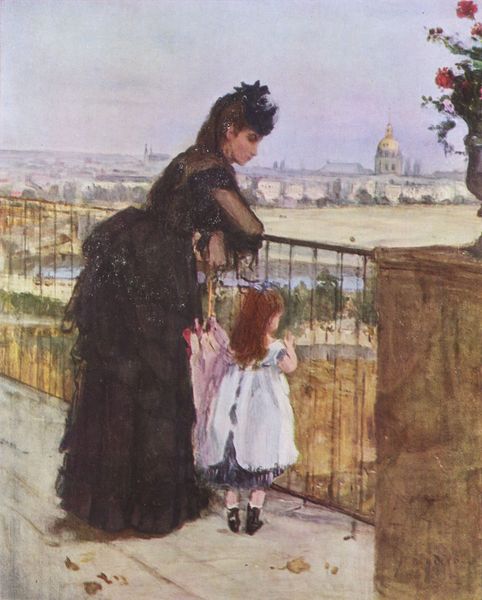
Titel: Balkon
Künstler: Berthe Morisot
Standort: New York (New York)
Institution: Collection Ittleson
Schlagwörter: baum, blau, blätter, dunkel, gemälde, himmel, wasser, weiß, wolken, bäume, fluss, gelb, grün, impressionismus, landschaft, menschen, mädchen, ocker, stadt, blume, blumen, braun, degas, frankreich, frau, frisur, grau, haar, hell, hintergrund, hut, kleid, ohrring, paris, profil, renoir, rücken, schwarz, strasse, szene, säule, terasse, ausblick, blick, blüten, dame, gebäude, haus, park, regenschirm, rose, rosen, rot, schirm, schleier, sonnenschirm, weg, wiese, zaun, ball, malerei, rock, schleife, mensch, spitze, trauer, ärmel, bildnis, blicken, portrait, porträt, schauen, bach, feld, ferne, horizont, häuser, natur, weite, brücke, brüstung, gewässer, gitter, kirche, sonne, boden, gold, haare, realismus, reich, kind, mutter, ohrringe, tochter, blatt, prostituierte, tänzerin, rosa, turm, garten, vase, aussicht, balkon, schürze, terrasse, topf, sommer, blumenvase, italien, schuhe, tüll, russland, mauer, klein, silhouette, empore, ich seh nix, seine, kuppel, promenade, lehnen, witwe, metall, geländer, aufstützen, abendkleid, panorama, stadtansicht, stadtrand, rothaarig, eisen, balustrade, dom, becken, wei0, stiefel, kathedrale, rom, betrachten, rote haare, stäbe, porrait, industrialisierung, eisenbahnbrücke, florenz, geranien, aussichtspunkt, haarschleife, taft, reifrock, goldene kuppel, invalidendom, eisengitter, stadtsilouette, weißes kleid, huz, schwarzes kleid, invaliden, taftkleid, anlehnena, auf zehenspitzen, blick ins ungewisse, impressioniesmus, invalides, lackschühchen, mutter und tochter, rosa schirm, silhouette der stadt, weiße schürze